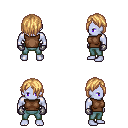
a pixel art fantasy rpg character, male body template, dark elf, purple skin, brown sleeveless shirt, teal pants, light blonde bangs hairstyle, metal gloves, four views (front, back, left, right), 2x2 character sprite sheet, small pixel art, hard edges, no anti-aliasing